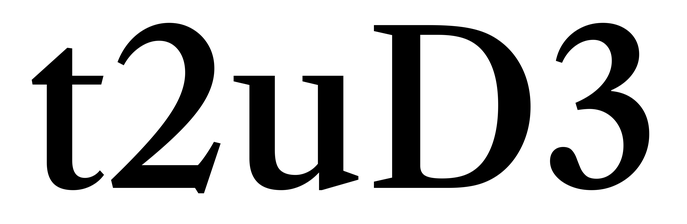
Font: LibreCaslonText_Medium